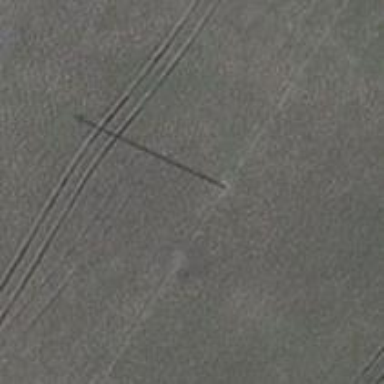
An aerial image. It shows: Power pole.